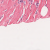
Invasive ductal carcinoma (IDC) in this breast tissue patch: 0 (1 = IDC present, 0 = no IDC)